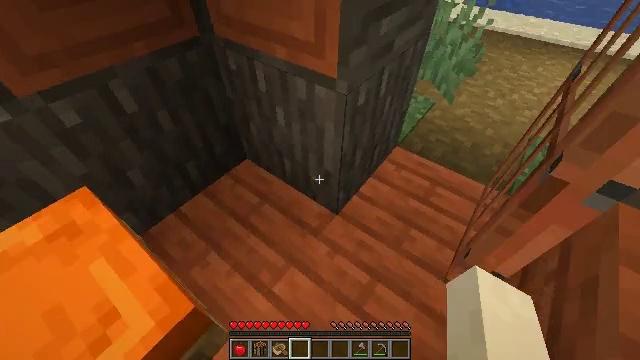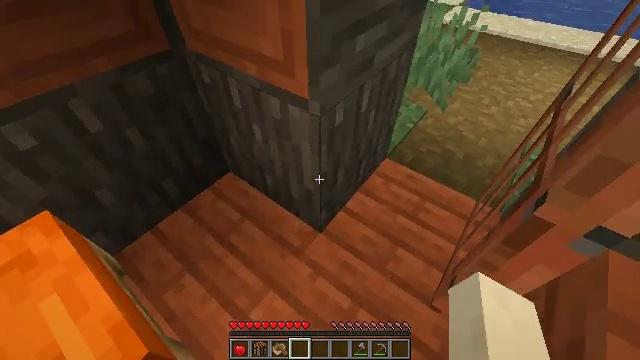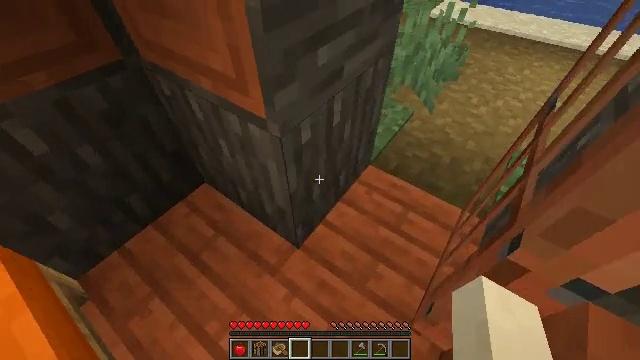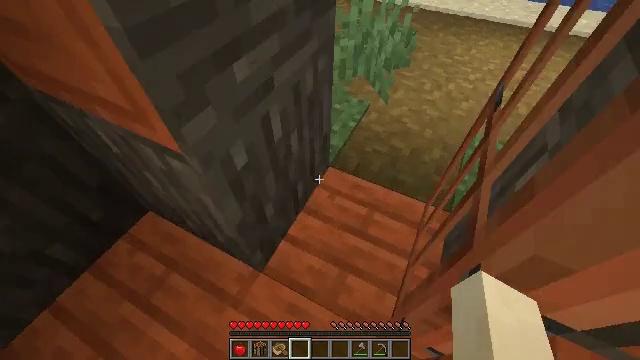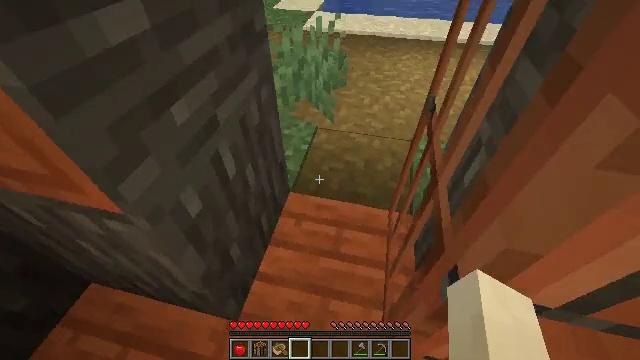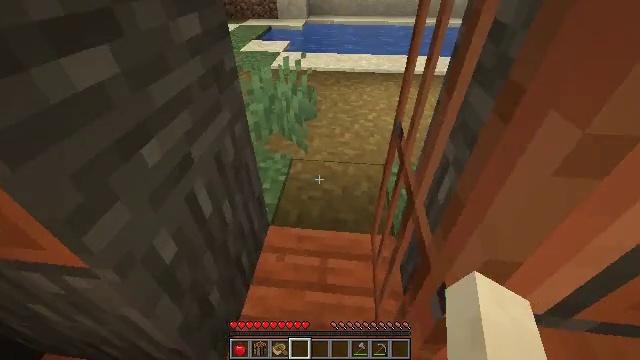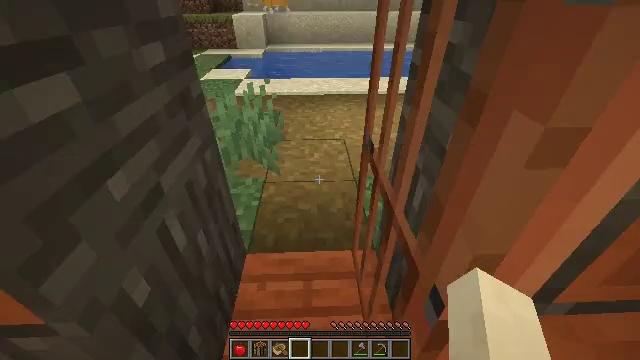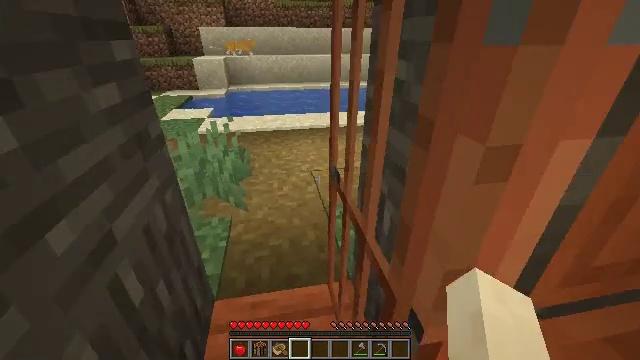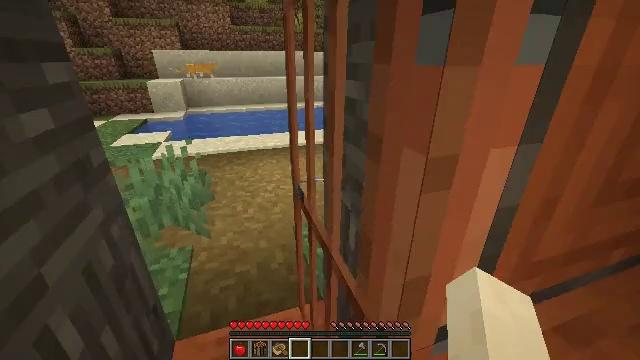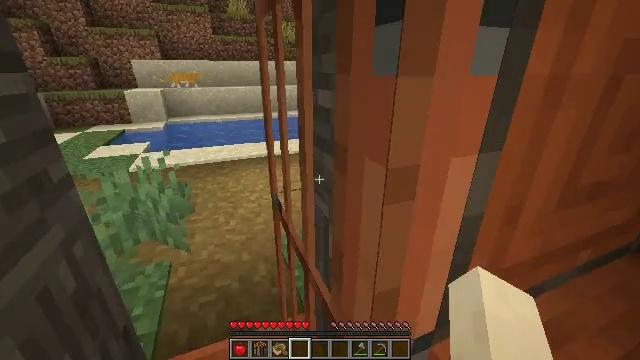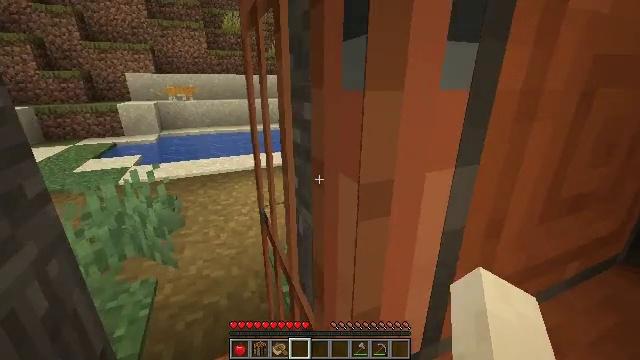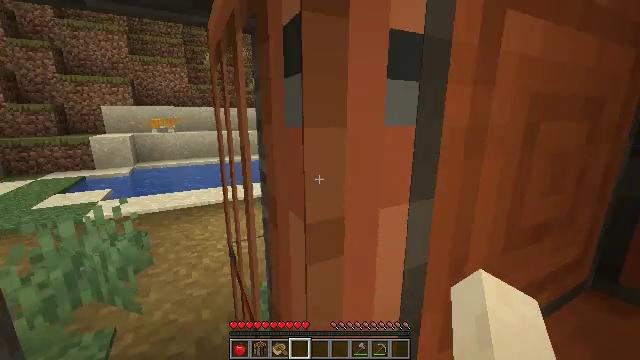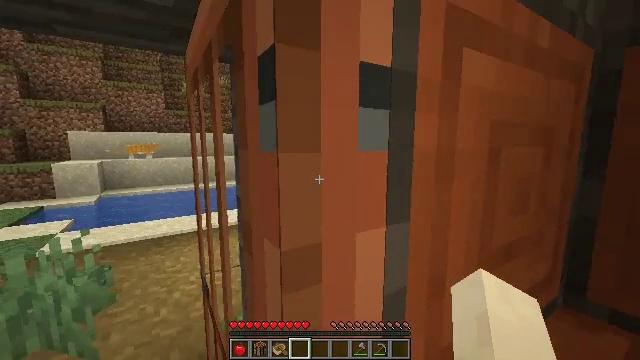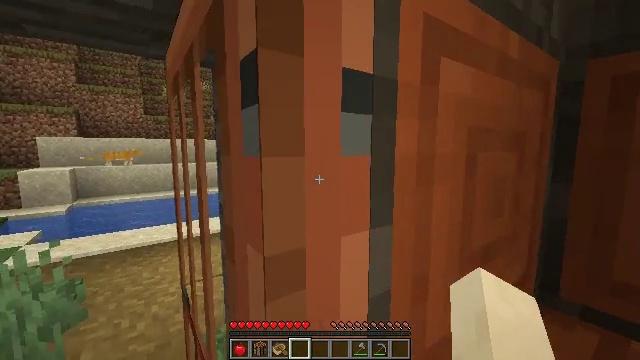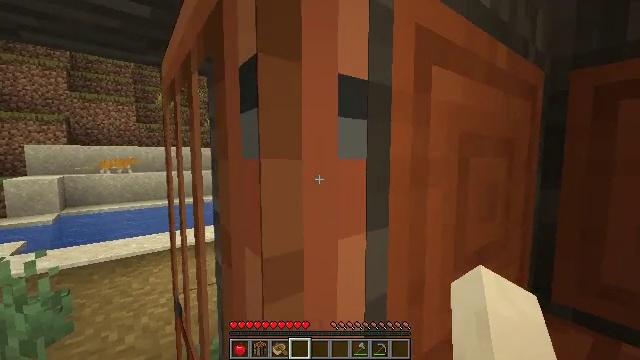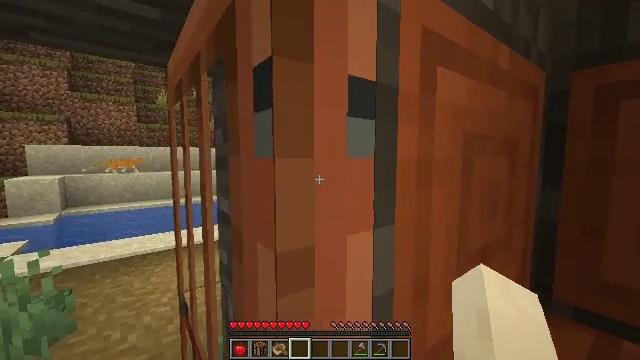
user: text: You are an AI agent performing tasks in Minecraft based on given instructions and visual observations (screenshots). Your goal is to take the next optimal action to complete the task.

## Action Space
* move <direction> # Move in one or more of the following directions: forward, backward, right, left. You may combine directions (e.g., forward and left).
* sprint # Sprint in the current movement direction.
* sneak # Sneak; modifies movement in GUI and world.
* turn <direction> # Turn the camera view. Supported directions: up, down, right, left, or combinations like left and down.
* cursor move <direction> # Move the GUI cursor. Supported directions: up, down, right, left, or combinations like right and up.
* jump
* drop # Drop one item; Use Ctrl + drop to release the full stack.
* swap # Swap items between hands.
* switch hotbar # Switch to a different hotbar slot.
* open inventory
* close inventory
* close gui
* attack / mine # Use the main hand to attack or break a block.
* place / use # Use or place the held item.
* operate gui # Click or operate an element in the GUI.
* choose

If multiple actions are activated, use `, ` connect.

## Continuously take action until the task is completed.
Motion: motion action
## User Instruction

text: Gather melon for food.
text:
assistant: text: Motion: move forward and move right
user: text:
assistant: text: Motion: move forward and move right, turn right and down
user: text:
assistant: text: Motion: move forward, turn right and down
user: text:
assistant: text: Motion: move forward, turn right and up
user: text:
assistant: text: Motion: move forward, turn right and up
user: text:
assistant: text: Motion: move forward, turn right and up
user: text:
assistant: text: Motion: move forward, turn right and up
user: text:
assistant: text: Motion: move forward, turn right and up
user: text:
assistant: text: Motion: move forward, turn right and up
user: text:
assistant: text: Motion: move forward, turn right and up
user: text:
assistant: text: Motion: move forward, turn right and up
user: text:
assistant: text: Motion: move forward and move left, turn right and up
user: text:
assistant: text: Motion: move forward and move left, turn right and up
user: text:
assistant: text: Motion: move forward and move left, turn right and up
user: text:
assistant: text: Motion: move forward and move left
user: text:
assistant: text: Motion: move forward and move left
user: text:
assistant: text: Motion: move forward and move left
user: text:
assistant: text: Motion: move forward and move left
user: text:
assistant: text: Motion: move forward and move left
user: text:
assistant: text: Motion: move forward and move left
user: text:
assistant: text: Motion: move forward and move left
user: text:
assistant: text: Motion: move forward and move left
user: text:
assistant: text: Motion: move forward and move left, turn right
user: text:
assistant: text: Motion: move forward and move left
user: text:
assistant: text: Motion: move forward and move left
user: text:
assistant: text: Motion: move forward and move left
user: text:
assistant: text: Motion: move forward and move left
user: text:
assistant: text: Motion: move forward and move left
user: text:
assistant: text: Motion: move forward and move left, turn right
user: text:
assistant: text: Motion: move forward and move left, turn right